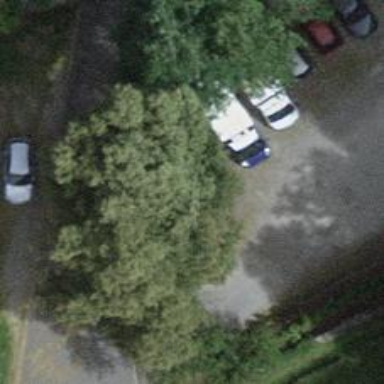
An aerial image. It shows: Gravel parking aisle that serves as service road.